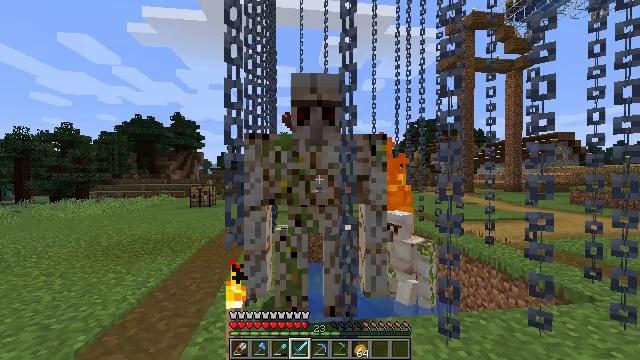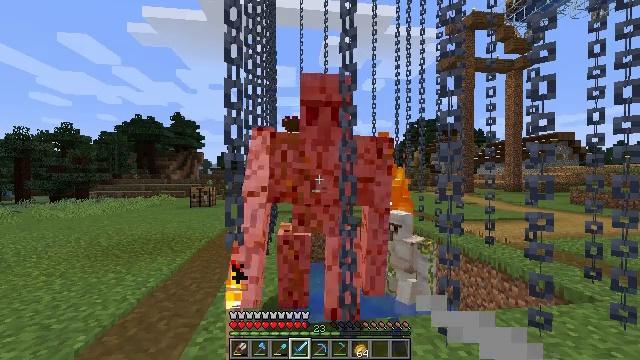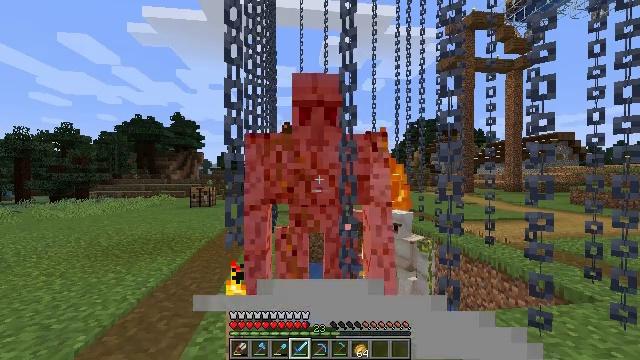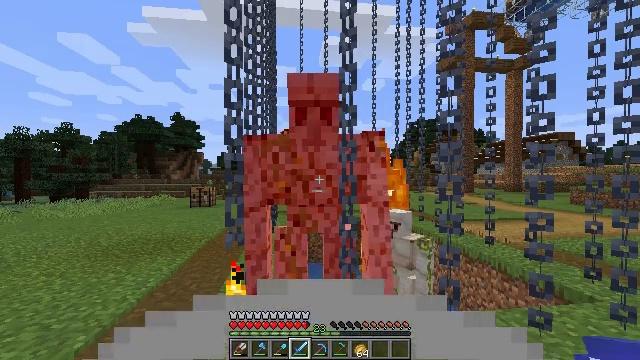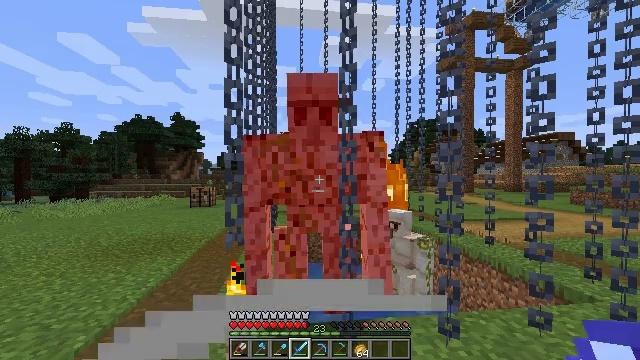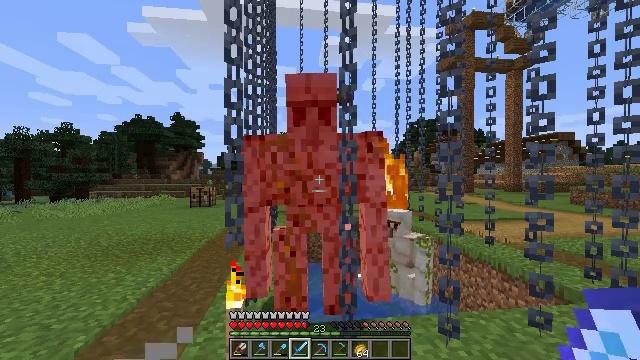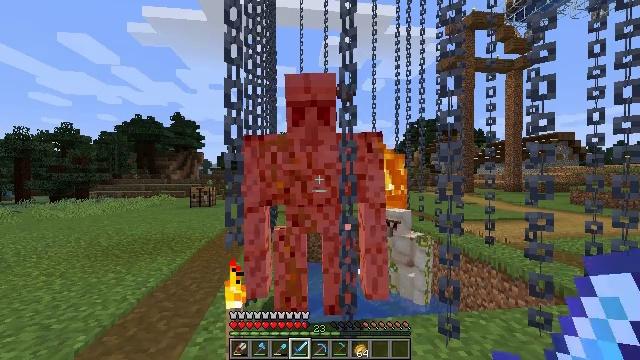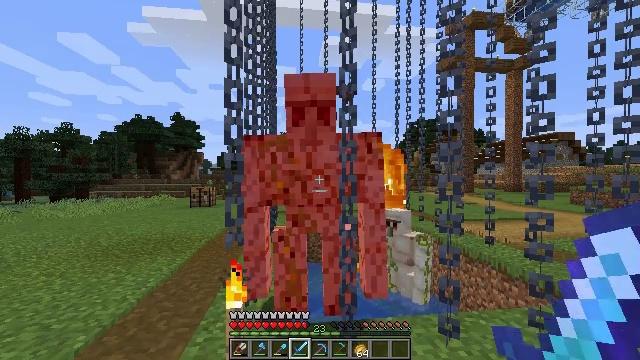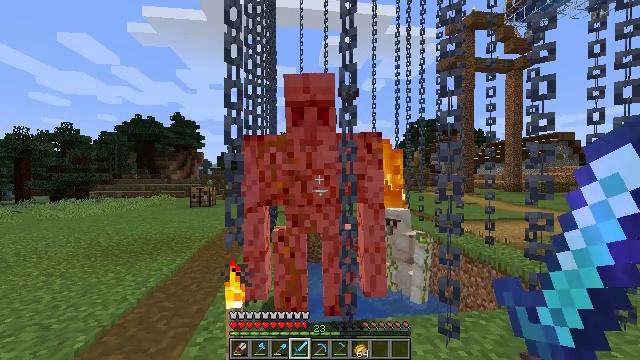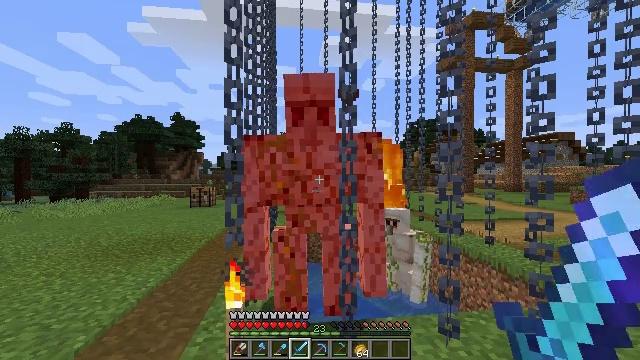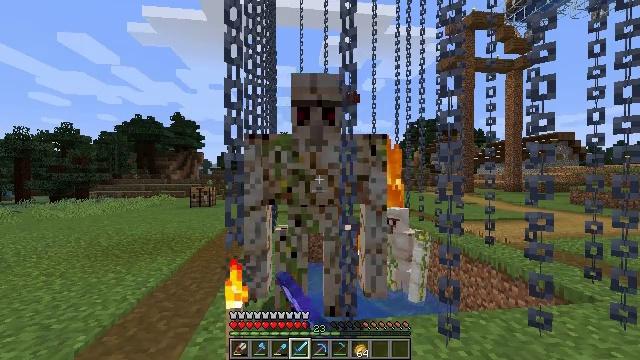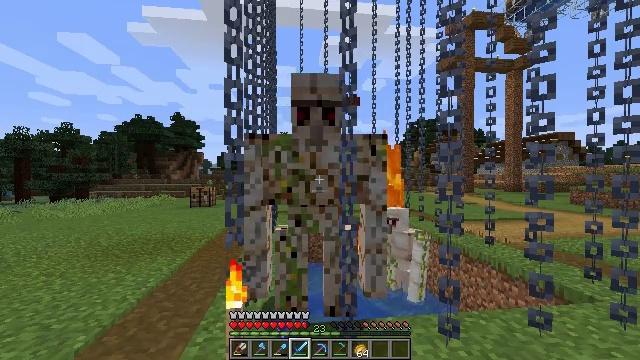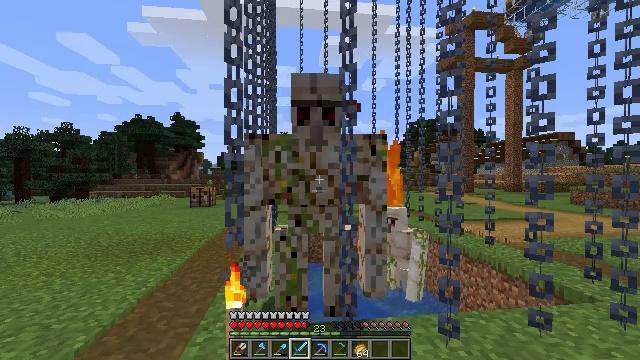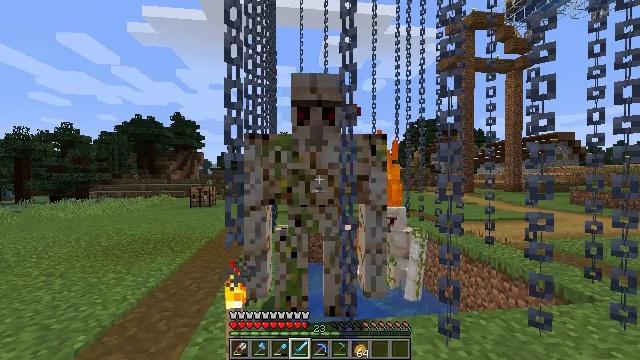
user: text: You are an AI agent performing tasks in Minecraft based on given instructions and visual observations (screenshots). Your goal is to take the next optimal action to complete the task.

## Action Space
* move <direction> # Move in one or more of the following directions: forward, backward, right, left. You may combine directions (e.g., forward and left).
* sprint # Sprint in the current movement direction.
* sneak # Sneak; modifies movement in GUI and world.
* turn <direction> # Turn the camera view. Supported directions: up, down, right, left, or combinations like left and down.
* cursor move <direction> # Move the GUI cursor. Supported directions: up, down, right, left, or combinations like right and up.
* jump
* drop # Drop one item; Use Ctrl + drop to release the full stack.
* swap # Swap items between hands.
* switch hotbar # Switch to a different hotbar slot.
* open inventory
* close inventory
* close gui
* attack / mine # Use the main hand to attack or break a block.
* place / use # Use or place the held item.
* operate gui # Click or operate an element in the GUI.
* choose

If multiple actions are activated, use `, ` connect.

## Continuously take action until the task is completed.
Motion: motion action
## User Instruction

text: Destroy the guardian.
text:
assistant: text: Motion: attack / mine
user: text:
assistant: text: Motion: attack / mine
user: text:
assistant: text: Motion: attack / mine
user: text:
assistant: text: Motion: attack / mine
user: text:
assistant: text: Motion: attack / mine
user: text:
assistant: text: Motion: no_op
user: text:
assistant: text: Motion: no_op
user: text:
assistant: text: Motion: no_op
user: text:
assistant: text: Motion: attack / mine
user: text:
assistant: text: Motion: attack / mine
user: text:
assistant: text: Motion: attack / mine
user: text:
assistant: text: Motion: attack / mine
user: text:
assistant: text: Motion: attack / mine
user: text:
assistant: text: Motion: attack / mine